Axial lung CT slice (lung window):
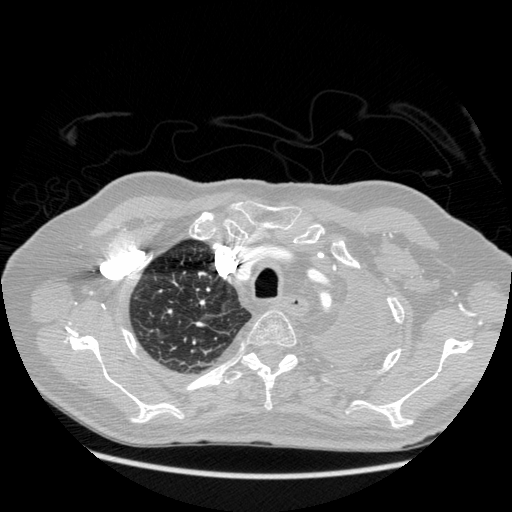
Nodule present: no